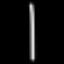
Label: line